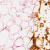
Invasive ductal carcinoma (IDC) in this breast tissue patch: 0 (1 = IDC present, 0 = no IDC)